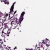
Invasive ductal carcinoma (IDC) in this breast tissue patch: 0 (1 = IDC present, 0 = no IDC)